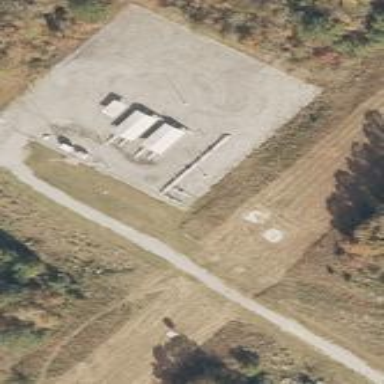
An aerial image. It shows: Measurement substation surrounded by fence.